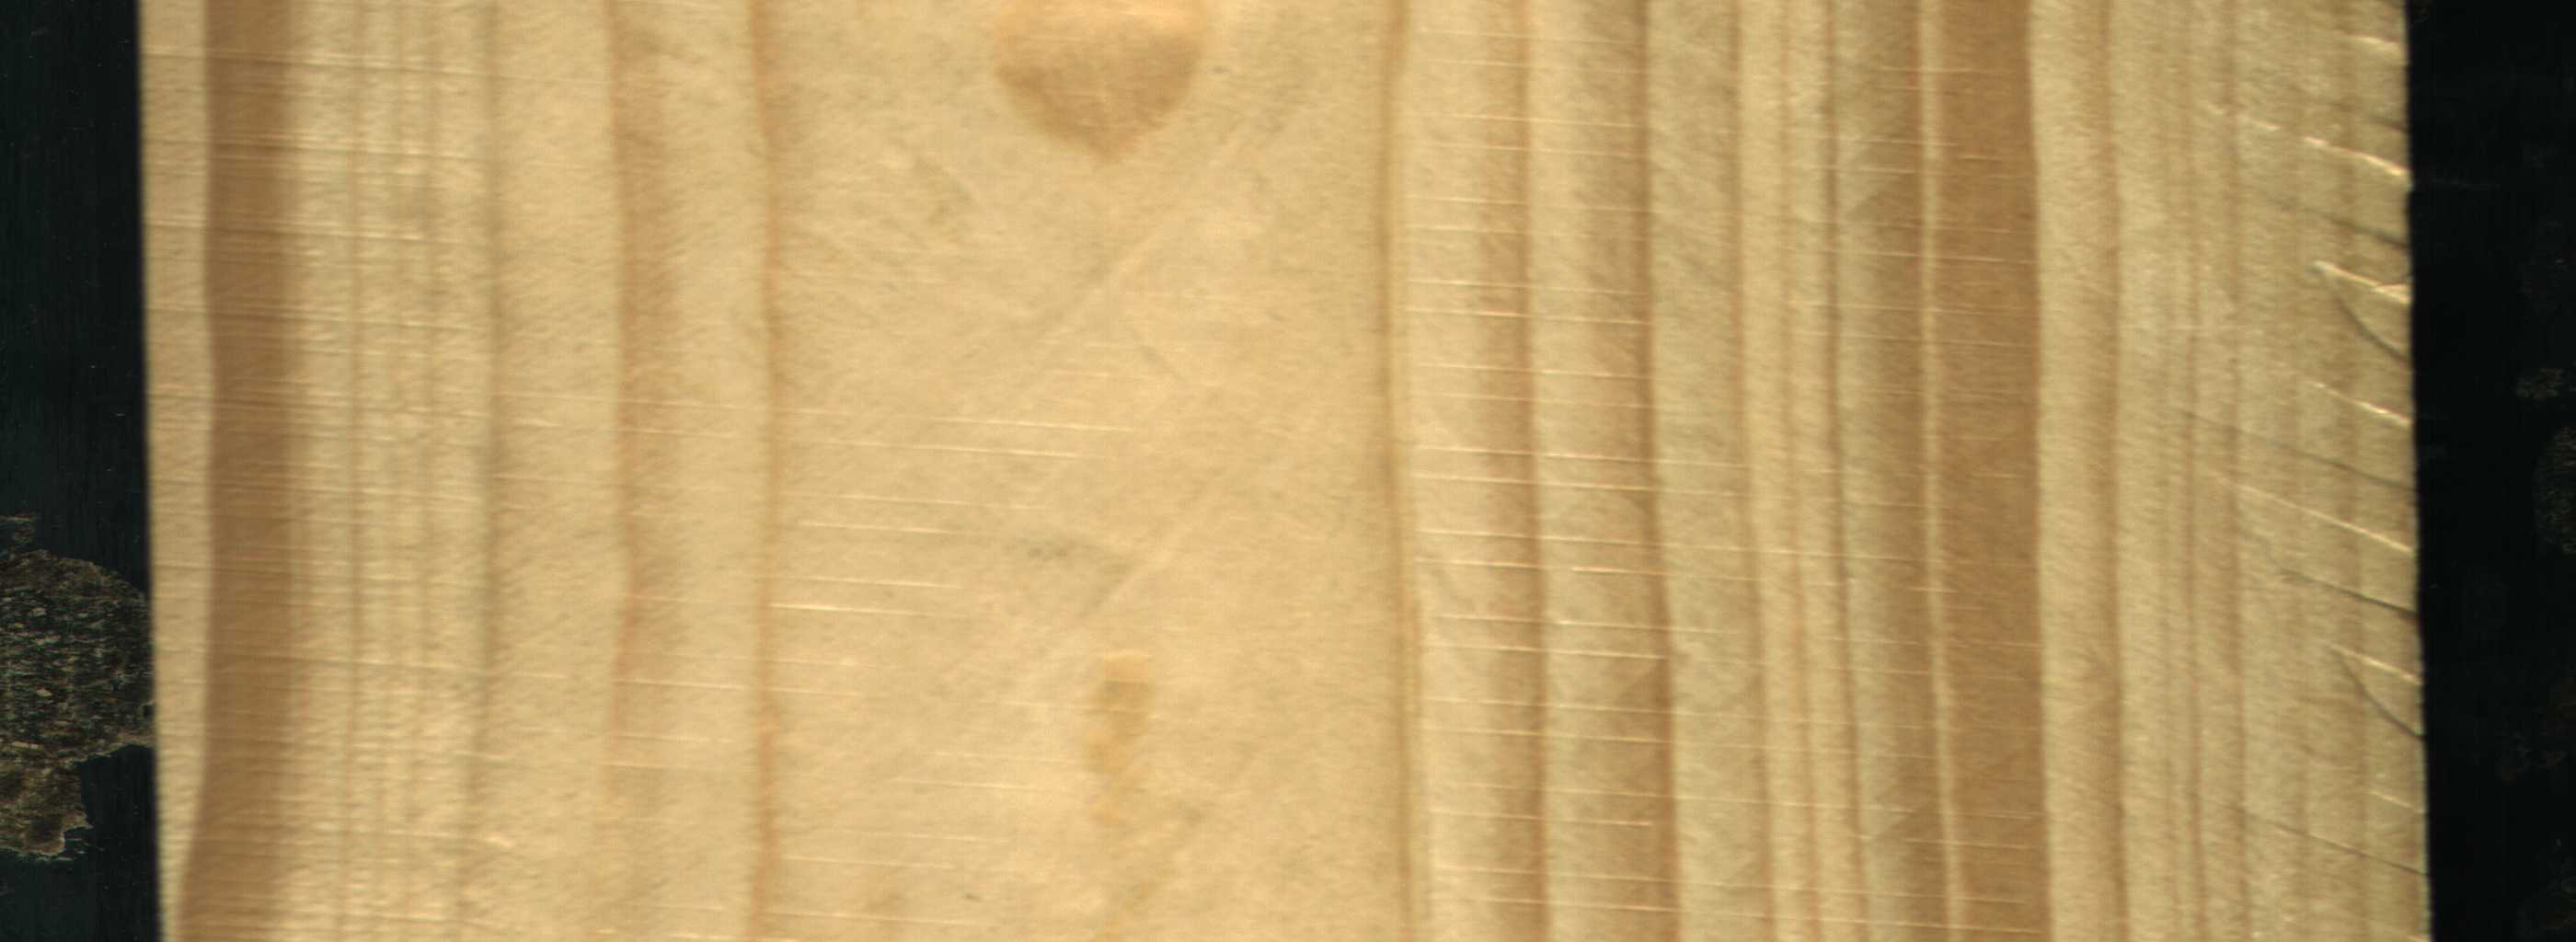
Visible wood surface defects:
Quartzity
Quartzity